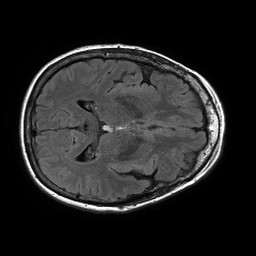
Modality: FLAIR
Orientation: axial
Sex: female
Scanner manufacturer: philips
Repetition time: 11 s
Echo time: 0.125 s